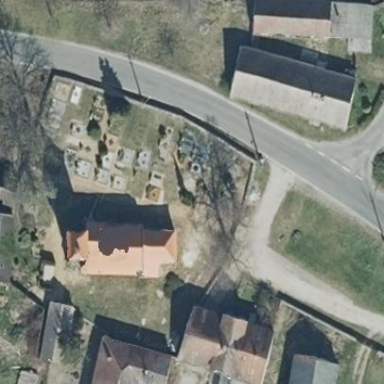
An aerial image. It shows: Cemetery.